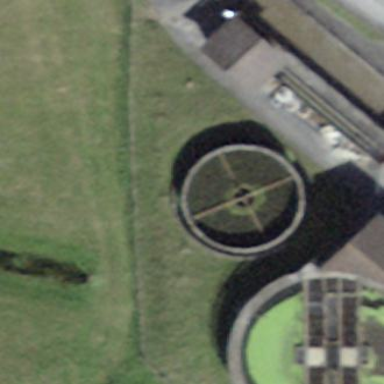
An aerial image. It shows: Basin used for wastewater treatment at man-made wastewater plant.